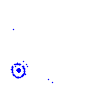
Particle: kaon